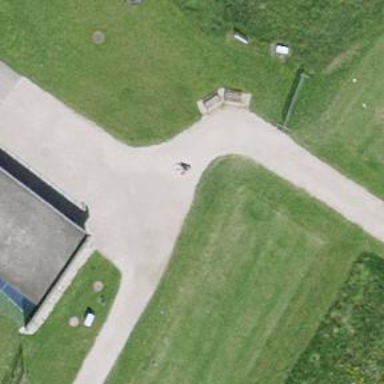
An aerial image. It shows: Driveway leading to service road.